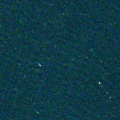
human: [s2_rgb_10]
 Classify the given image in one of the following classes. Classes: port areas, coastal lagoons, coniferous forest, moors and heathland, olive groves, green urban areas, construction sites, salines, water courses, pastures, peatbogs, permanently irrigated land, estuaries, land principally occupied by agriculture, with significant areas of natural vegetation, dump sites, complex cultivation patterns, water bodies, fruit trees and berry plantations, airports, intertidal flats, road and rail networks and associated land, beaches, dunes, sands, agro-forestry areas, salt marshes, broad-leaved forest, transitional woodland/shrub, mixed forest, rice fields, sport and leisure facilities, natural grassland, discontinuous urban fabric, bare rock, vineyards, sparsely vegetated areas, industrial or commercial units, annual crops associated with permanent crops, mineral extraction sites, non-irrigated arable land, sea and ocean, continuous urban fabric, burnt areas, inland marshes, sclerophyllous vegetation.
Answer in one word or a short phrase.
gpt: sea and ocean